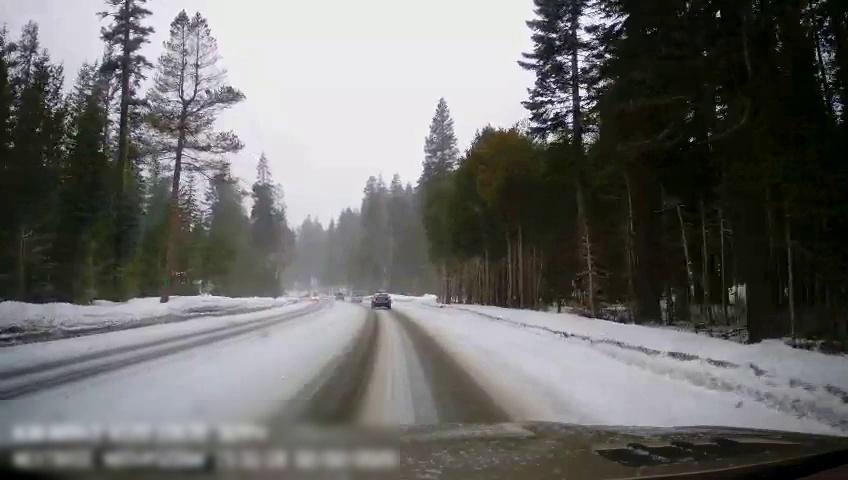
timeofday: Day
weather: Snowy
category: Drivable Space
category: Vehicles | Car
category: Vehicles | SUV